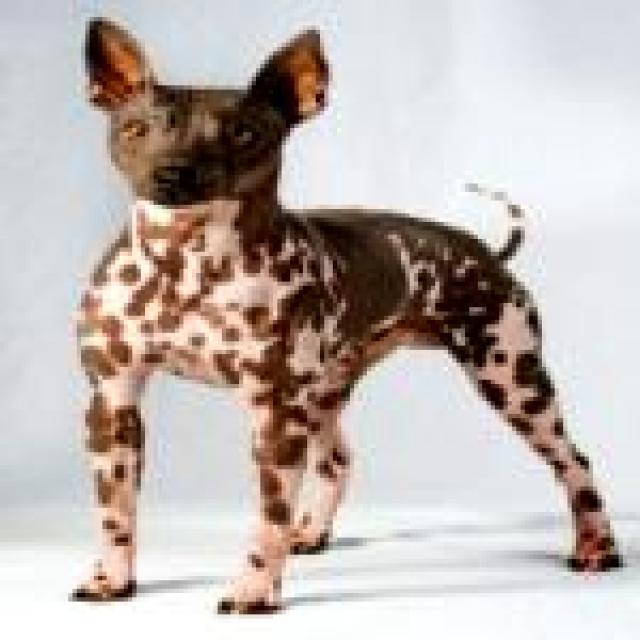
Healthy canine skin — no visible lesions, inflammation, or abnormalities. The skin and coat appear normal.